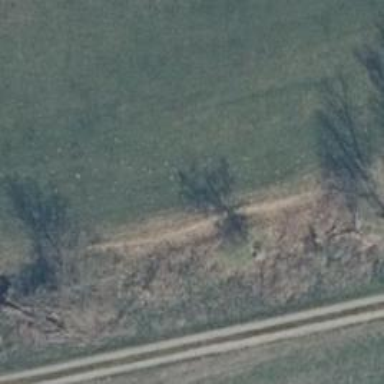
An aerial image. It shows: Row of trees in natural setting.